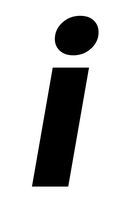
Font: Poppins-BoldItalic